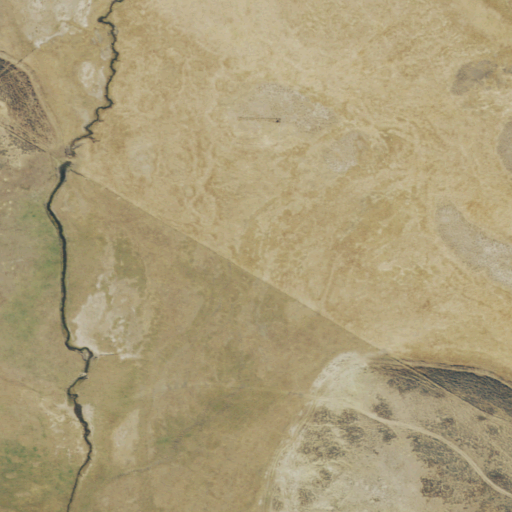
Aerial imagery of valley in Colorado named Baker Draw containing herbaceous wetlands, pasture, shrub, and grassland